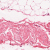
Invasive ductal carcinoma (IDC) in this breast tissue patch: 0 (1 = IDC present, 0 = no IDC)